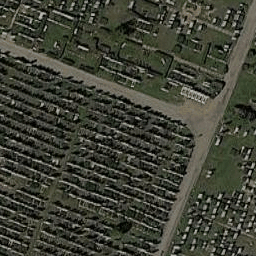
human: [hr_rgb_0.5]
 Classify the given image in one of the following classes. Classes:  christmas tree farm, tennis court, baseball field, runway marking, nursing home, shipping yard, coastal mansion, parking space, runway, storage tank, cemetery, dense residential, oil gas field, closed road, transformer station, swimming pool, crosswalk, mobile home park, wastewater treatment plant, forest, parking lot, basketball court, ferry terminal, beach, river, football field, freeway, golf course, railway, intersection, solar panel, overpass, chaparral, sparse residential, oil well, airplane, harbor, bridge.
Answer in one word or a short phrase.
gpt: cemetery